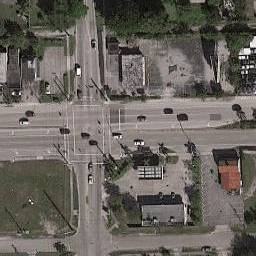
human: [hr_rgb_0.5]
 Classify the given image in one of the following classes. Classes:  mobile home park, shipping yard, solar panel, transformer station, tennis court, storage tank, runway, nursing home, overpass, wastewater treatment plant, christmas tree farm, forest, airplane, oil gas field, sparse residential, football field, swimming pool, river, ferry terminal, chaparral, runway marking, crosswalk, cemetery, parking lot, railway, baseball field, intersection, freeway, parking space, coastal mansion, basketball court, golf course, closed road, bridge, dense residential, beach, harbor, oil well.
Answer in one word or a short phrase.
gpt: intersection